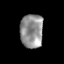
Tissue: prostate
Cell type: T cells
Senescence score: 0.6941
Nuclear area (px): 762
Mean DAPI intensity: 145.71